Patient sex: M
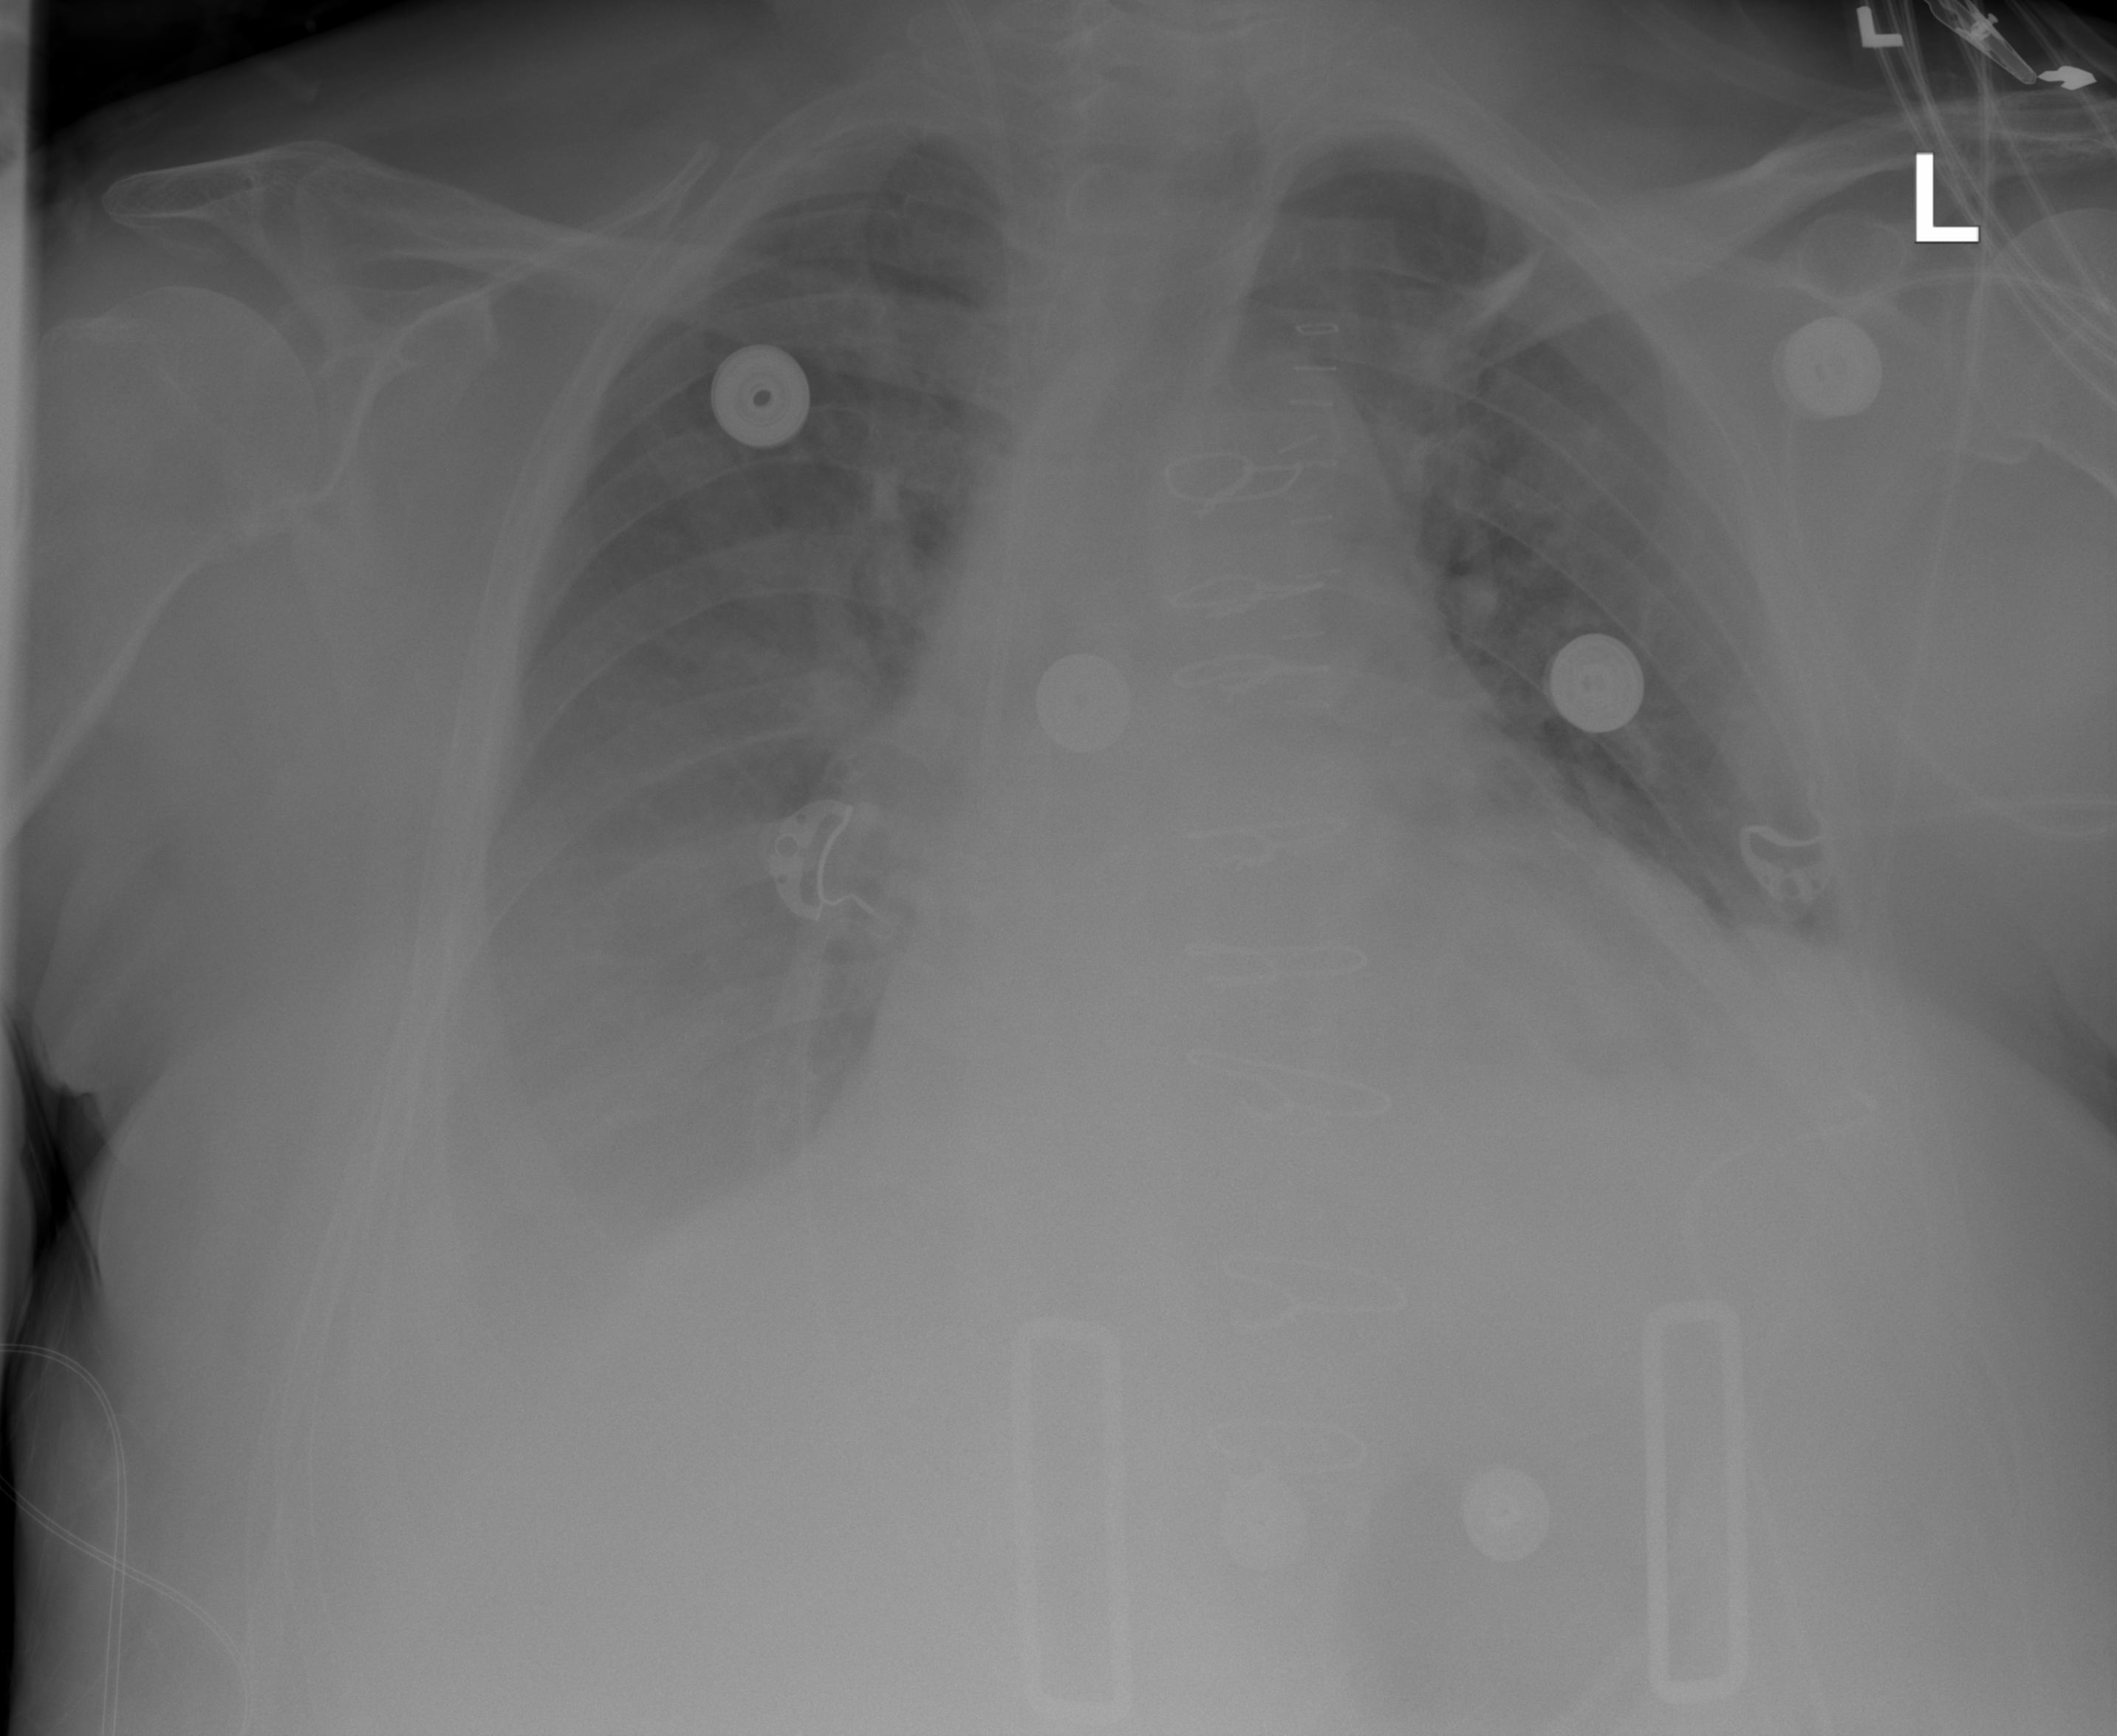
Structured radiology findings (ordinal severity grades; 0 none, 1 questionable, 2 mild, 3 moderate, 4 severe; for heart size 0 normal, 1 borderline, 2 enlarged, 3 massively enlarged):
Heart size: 2
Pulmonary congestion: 2
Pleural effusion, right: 3
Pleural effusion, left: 3
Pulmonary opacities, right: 2
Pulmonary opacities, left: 2
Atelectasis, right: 2
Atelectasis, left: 2